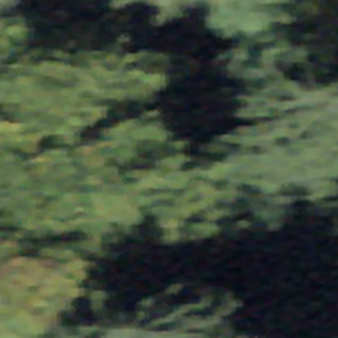
Label: other